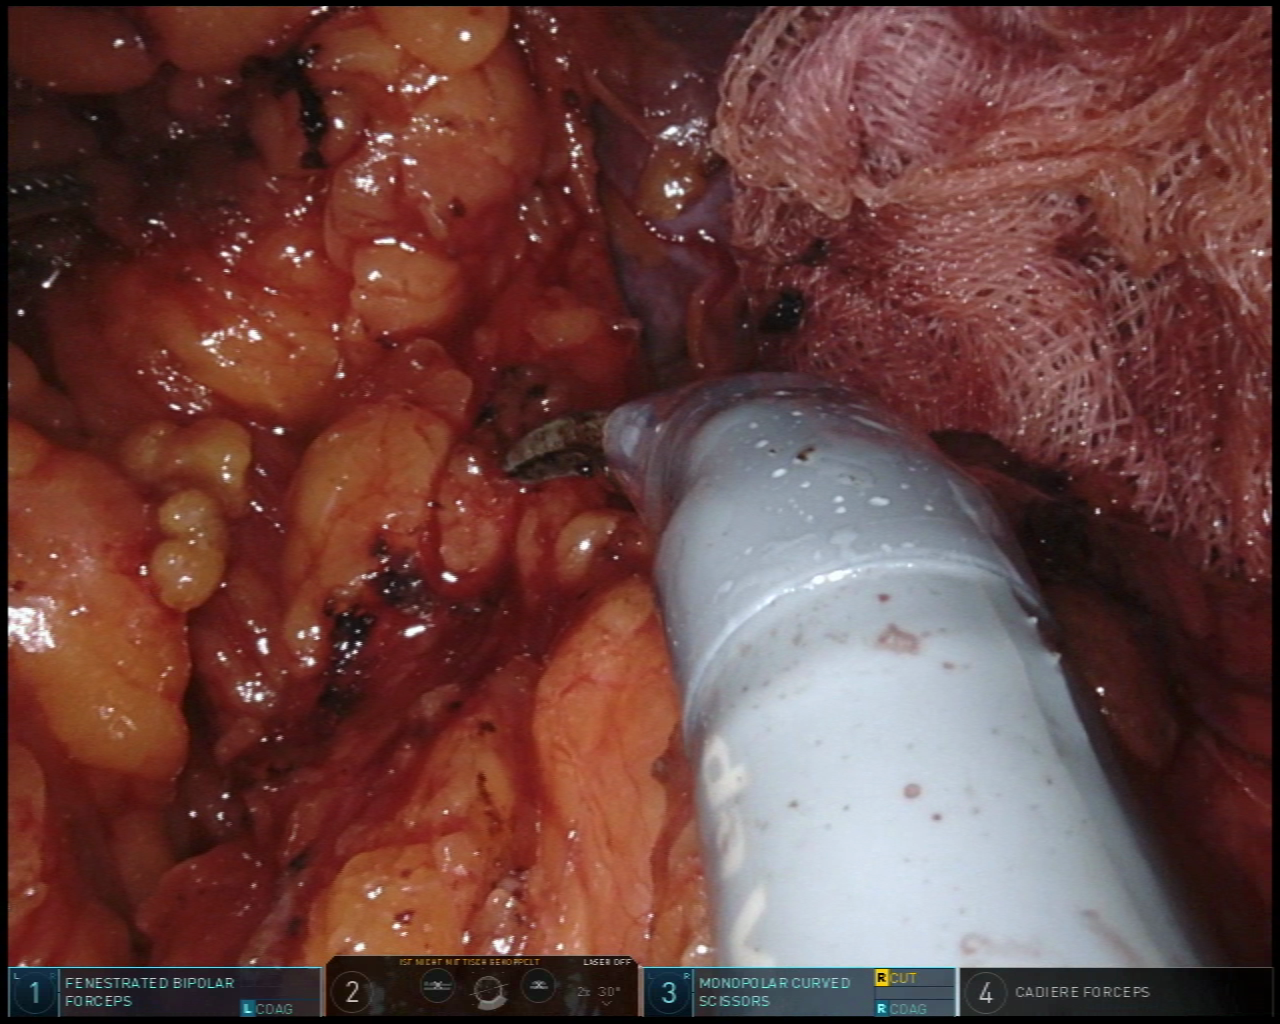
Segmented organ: spleen
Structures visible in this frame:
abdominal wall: no
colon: no
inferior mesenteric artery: no
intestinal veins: no
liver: no
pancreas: no
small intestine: no
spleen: yes
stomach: no
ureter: no
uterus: no
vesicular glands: no